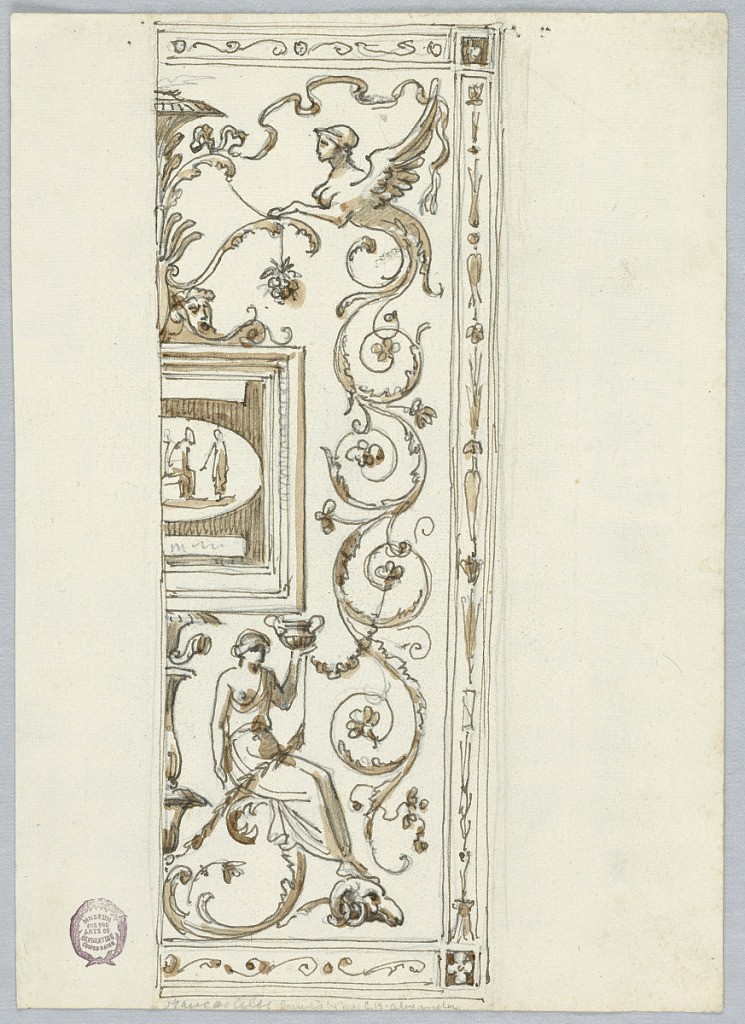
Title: Project for a Wall Decoration
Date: late 18th century
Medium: Graphite, pen and ink, brush and sepia on paper
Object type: Drawing
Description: Right half of a framed panel with grotesques. At center, left is a partial tablet with figures.